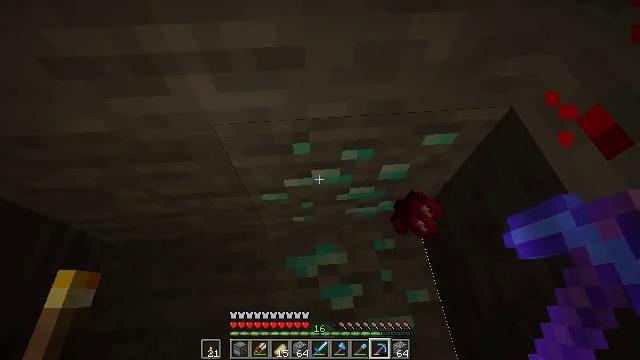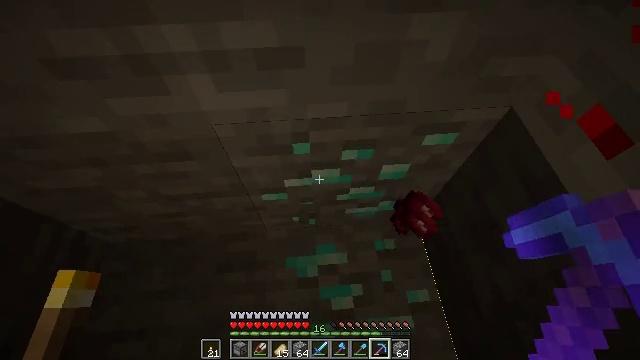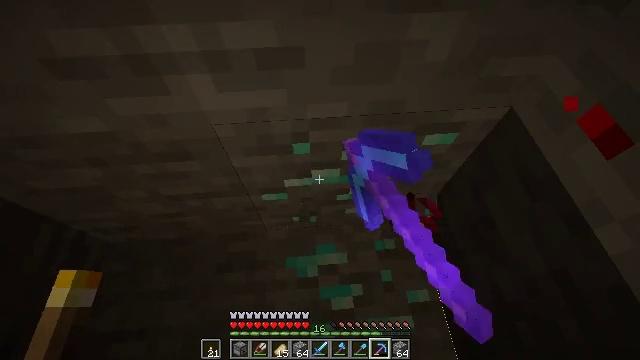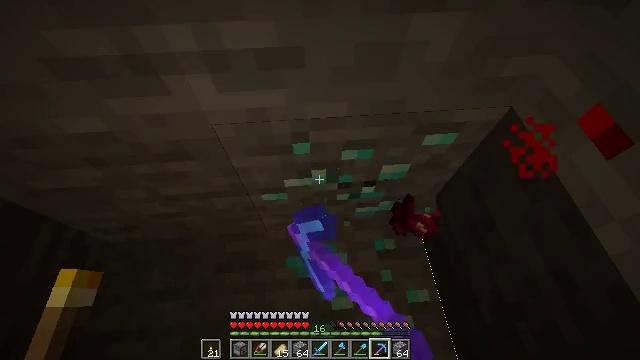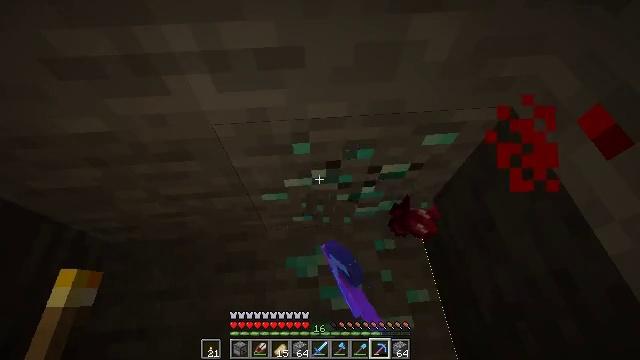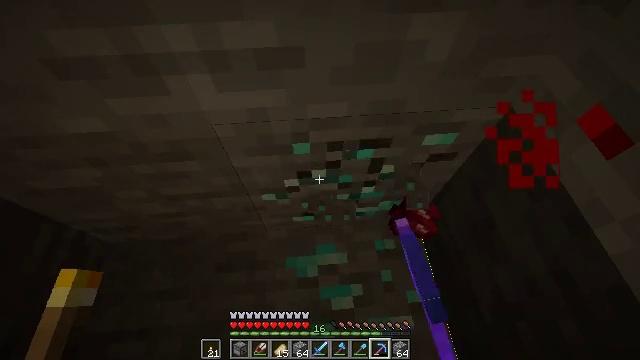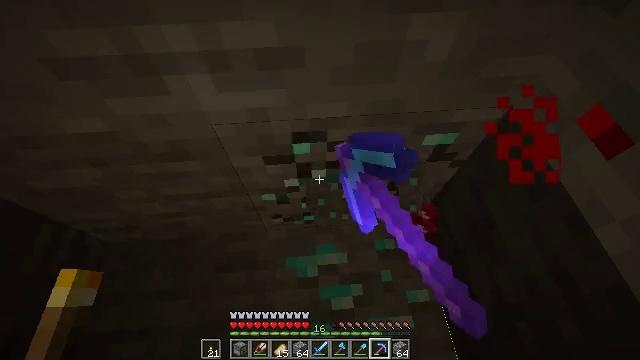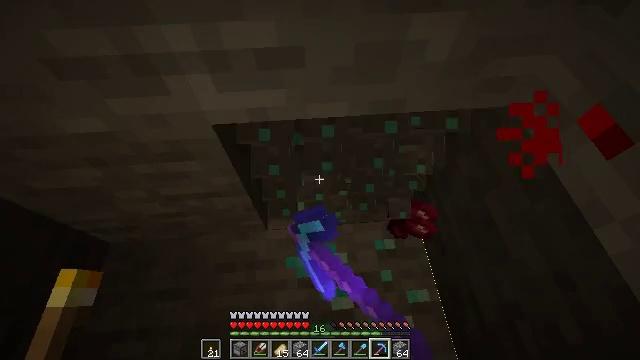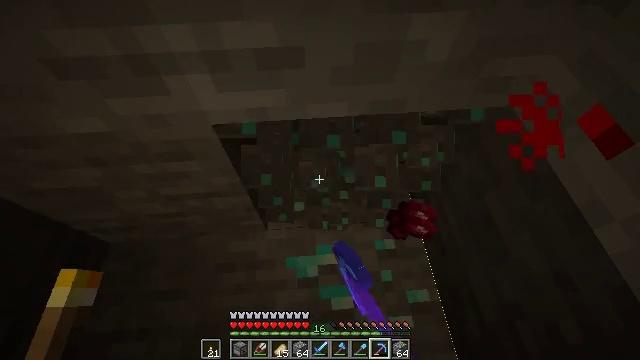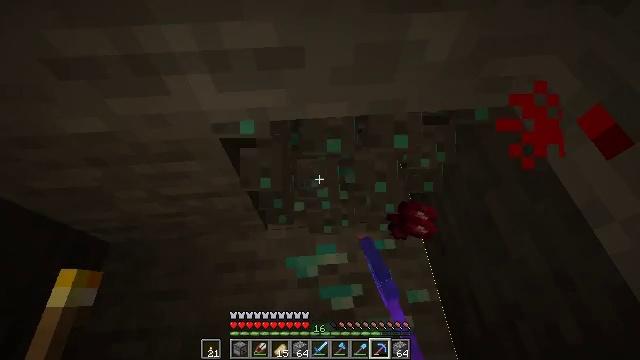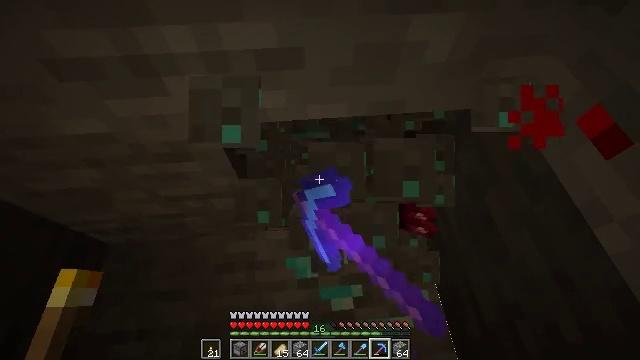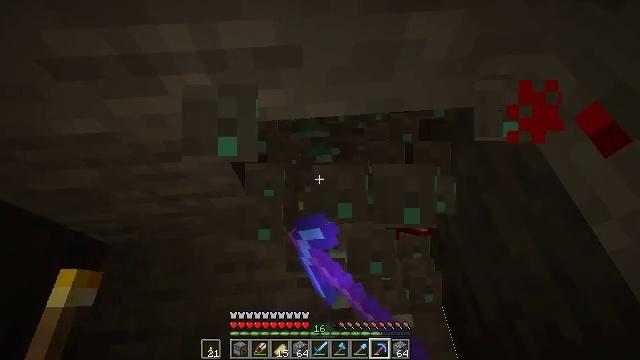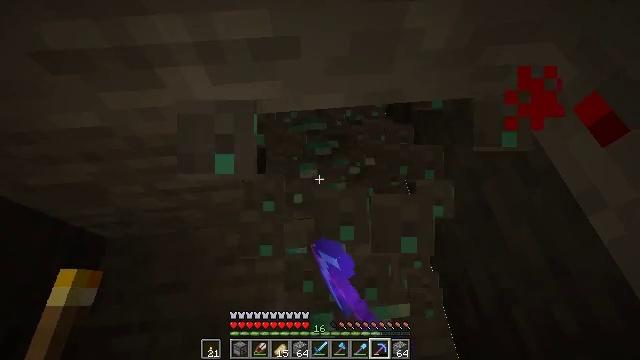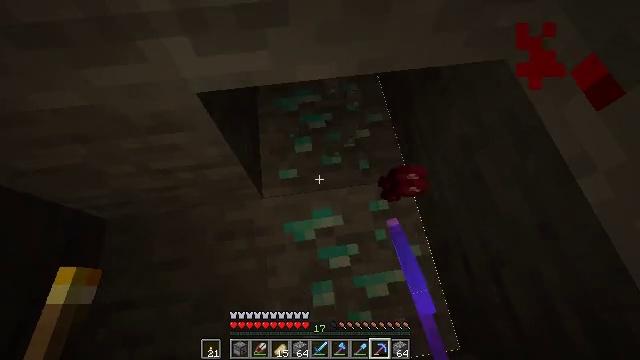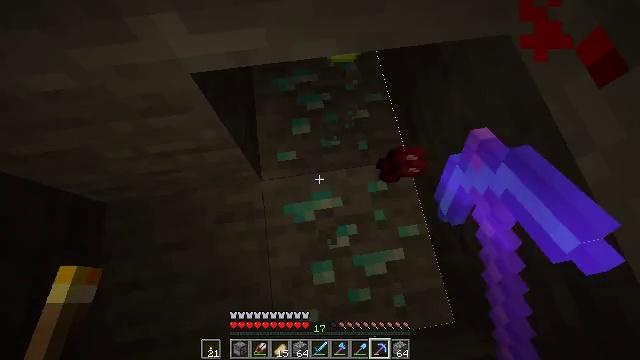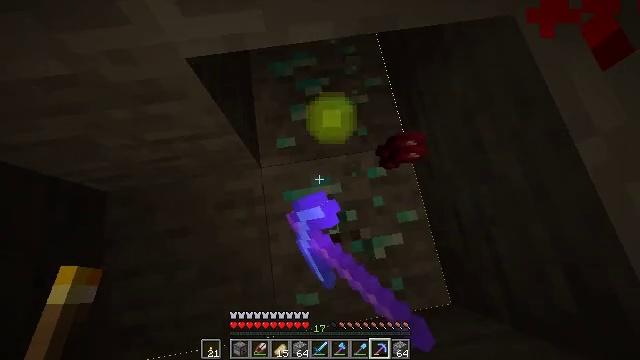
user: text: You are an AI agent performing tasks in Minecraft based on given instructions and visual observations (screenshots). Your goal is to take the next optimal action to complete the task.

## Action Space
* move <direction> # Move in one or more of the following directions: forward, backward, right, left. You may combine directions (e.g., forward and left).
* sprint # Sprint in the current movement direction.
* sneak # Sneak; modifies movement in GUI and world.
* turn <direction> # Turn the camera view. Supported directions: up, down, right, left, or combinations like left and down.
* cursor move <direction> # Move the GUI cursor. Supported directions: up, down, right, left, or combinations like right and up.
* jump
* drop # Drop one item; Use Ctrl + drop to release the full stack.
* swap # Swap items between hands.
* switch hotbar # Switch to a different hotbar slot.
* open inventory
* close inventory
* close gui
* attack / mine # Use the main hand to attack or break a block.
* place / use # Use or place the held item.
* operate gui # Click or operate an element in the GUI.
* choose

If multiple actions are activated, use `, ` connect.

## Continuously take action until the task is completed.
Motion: motion action
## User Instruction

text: Mine the diamond ore underground.
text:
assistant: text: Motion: attack / mine
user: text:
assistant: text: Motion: attack / mine
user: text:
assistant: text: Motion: attack / mine
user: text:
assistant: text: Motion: attack / mine
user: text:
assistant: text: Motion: attack / mine
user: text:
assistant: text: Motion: attack / mine
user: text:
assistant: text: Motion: attack / mine
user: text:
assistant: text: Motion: attack / mine
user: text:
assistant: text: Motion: attack / mine
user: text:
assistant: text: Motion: attack / mine
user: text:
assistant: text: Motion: attack / mine
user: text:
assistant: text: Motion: turn down, attack / mine
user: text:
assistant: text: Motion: turn right and down, attack / mine
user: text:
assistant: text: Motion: turn down, attack / mine
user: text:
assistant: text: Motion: turn down, attack / mine
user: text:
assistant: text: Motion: turn down, attack / mine
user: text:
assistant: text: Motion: turn right and down, attack / mine
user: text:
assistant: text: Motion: turn right and down, attack / mine
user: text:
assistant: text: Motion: turn right and down, attack / mine
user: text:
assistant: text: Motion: attack / mine
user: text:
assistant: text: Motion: attack / mine
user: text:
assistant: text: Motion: attack / mine
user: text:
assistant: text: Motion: turn up, attack / mine
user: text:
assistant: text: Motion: turn left and up, attack / mine
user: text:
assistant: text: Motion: turn left and up, attack / mine
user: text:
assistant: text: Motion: turn left and up, attack / mine
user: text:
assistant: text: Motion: turn up, attack / mine
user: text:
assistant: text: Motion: turn left and up, attack / mine
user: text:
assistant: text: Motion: turn up, attack / mine
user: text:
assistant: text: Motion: attack / mine